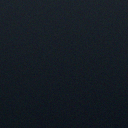
Screen state: off